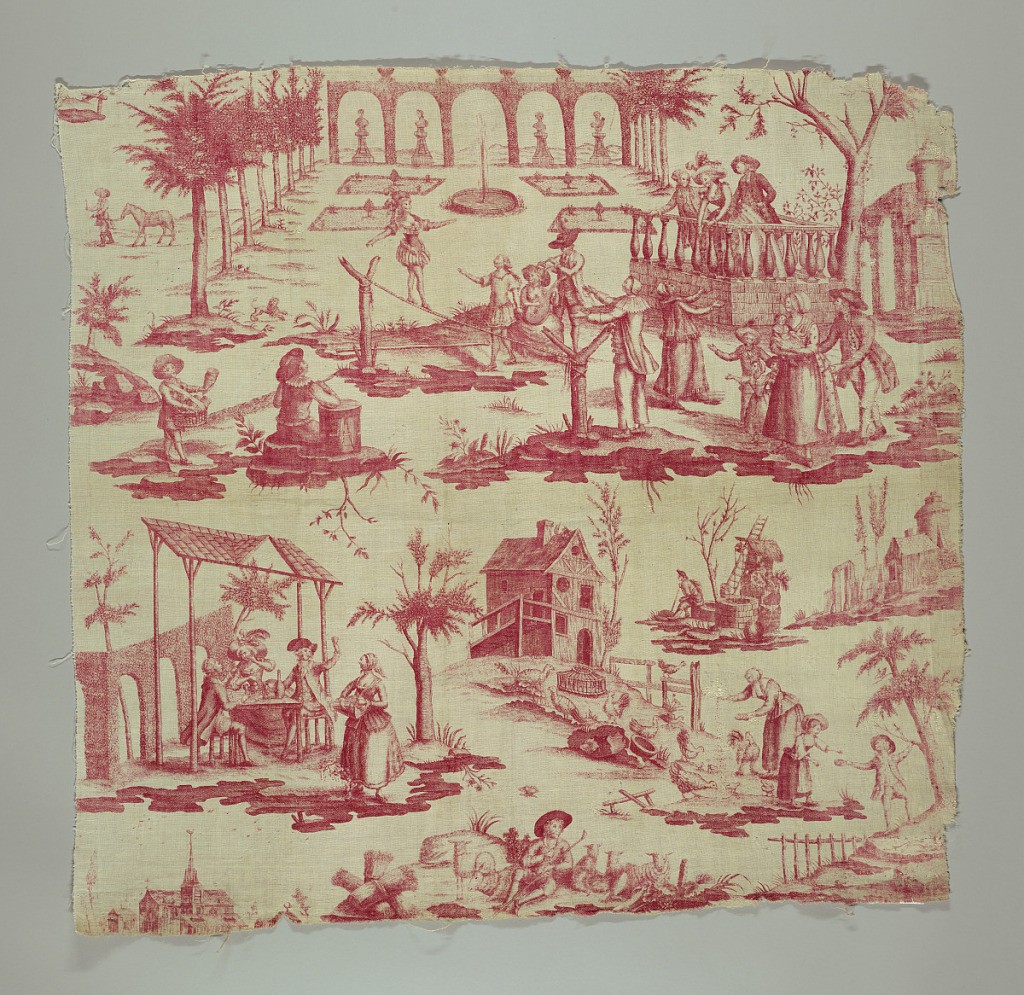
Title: La danseuse de corde
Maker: Petitpierre et Cie, Nantes, France, 1770–1848
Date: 1785–90
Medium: cotton Technique: printed by engraved copper plate on plain weave
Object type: Textile
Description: Scenes of rural pastimes including a shepherd, a woman feeding chickens, aristocrats dining in an arbor and a group of traveling players that includes a tightrope walker. In red on white.